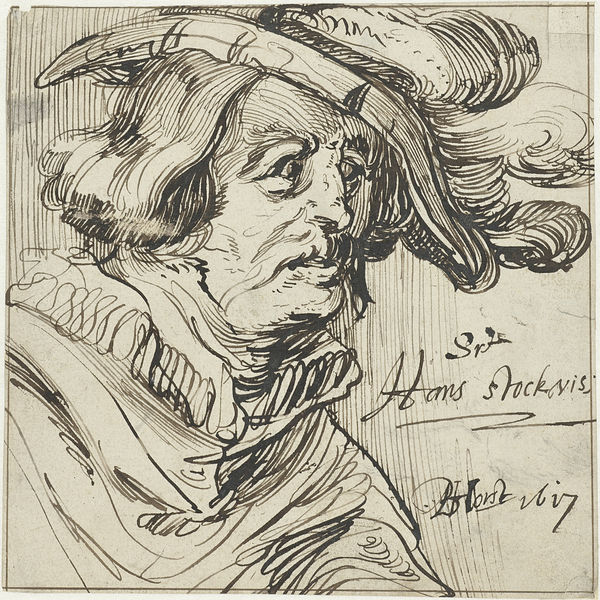
Titel: Portret van Hans Stockvis
Künstler: Jan Philipsz. van Bouckhorst
Standort: Amsterdam
Institution: Rijksmuseum
Schlagwörter: feder, mann, umhang, weiß, hut, nase, schwarz, skizze, zeichnung, blick, beige, alt, bart, augen, federn, gesicht, kragen, portrait, porträt, signatur, haare, locken, federhut, linien, fein, tusche, unterschrift, druck, stich, hans, edelmann, ätzung, stockvis